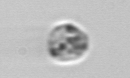
Label: Amoeba